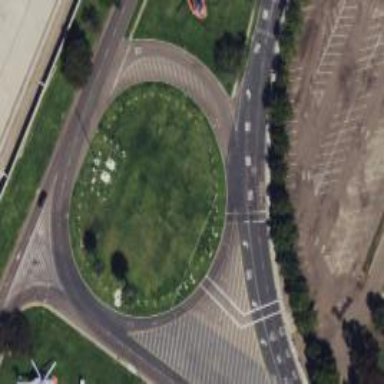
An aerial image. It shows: Circular junction on residential road.